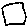
Label: square